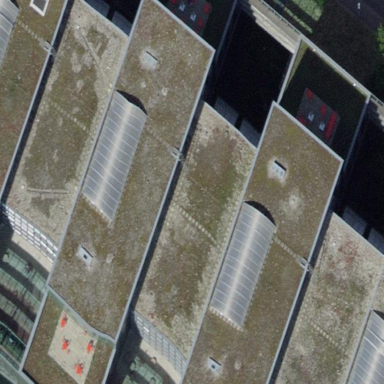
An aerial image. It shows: Office building.